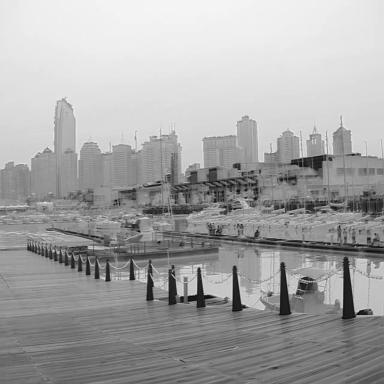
There are three canoes in the infrared image.